Interaction volume radius: 5 \u00c5
Interaction volume height: 30 \u00c5
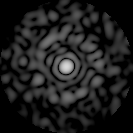
Disorder parameter: 0.8437